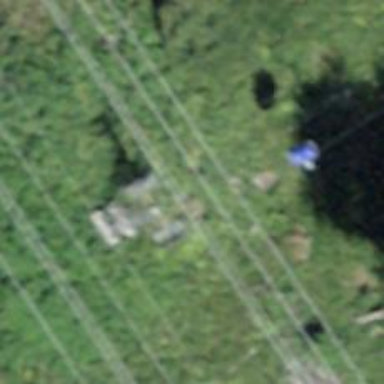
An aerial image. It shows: Pylon used for aerialway.